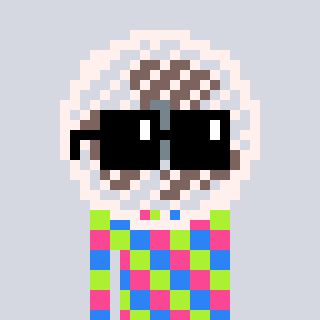
a pixel art character with square black sunglasses, a fan-shaped head and a gold-colored body on a cool background